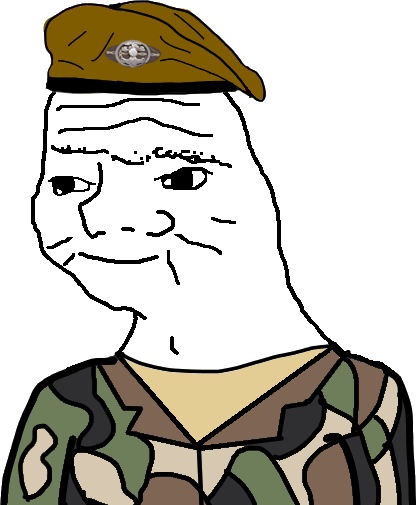
Label: 5_Boomer